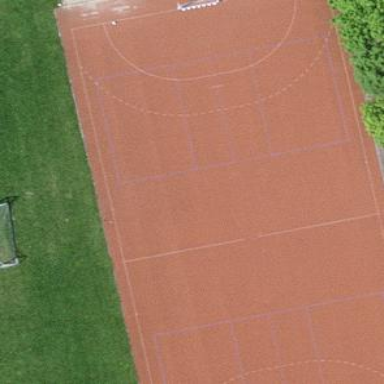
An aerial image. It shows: Multi-sport pitch on leisure land.